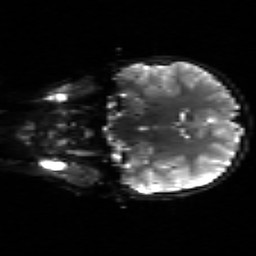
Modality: sbref
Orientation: coronal
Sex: female
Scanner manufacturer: siemens
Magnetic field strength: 3 T
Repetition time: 5 s
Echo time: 0.071 s